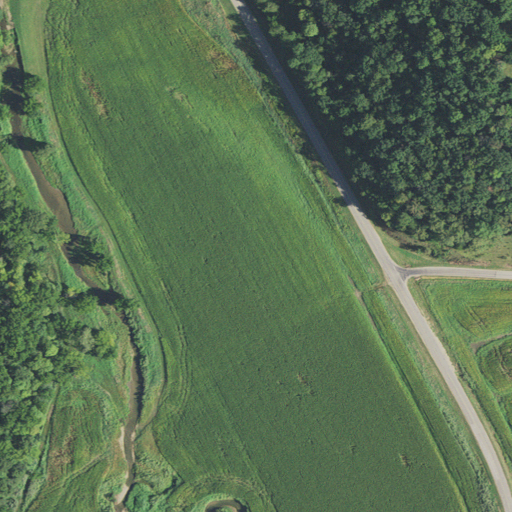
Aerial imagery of valley in Wisconsin named Yankee Hollow containing cultivated crops, deciduous forest, low intensity development, mixed forest, open development, and pasture